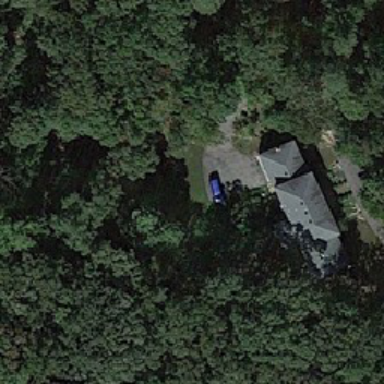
The car next to the house of sparse house is black .